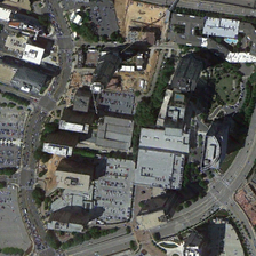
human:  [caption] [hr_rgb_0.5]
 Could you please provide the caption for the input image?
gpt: Two curved streets encircle the business district.

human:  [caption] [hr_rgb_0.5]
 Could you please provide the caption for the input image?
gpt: Two curved roads encircle the business district.

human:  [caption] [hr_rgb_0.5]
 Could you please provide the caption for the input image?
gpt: Two curved streets encircle a business district.

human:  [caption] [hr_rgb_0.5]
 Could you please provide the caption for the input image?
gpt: Two curved roads encircle a business district.

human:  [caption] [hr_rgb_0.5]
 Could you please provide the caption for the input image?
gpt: Two curved roads encircle a business district.